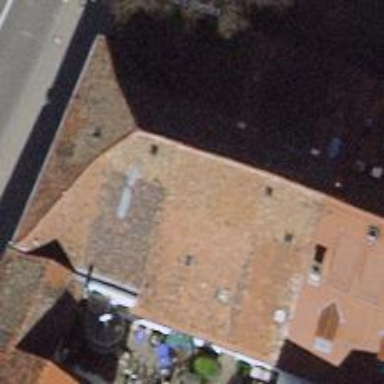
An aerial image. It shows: House that also serves as theatre.